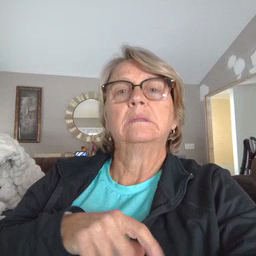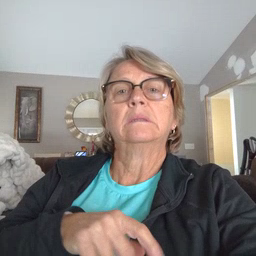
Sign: listen